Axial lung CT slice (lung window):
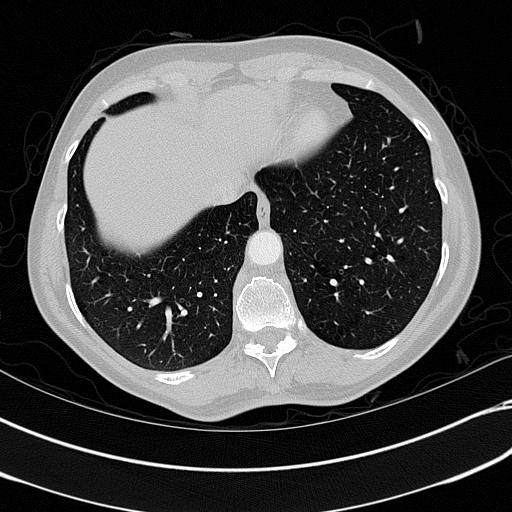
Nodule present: no